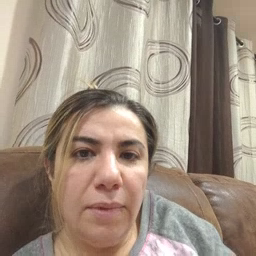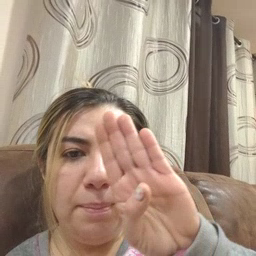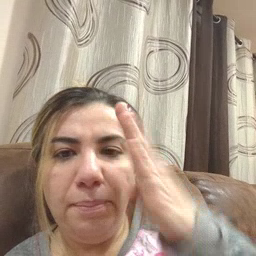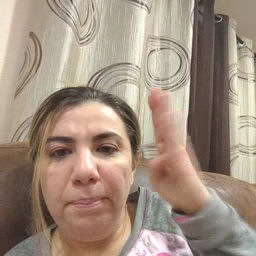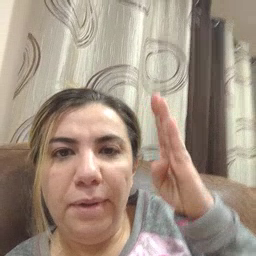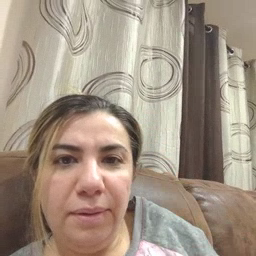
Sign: blue